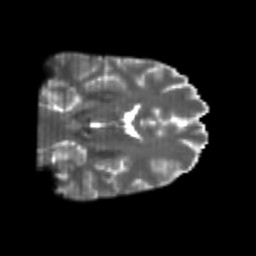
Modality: T2w
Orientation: coronal
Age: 25
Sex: male
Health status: healthy
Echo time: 0.074 s